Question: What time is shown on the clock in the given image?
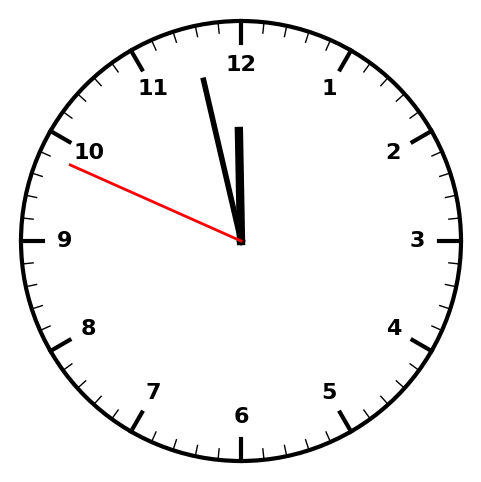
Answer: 11:57:49